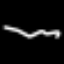
Label: squiggle